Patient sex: M
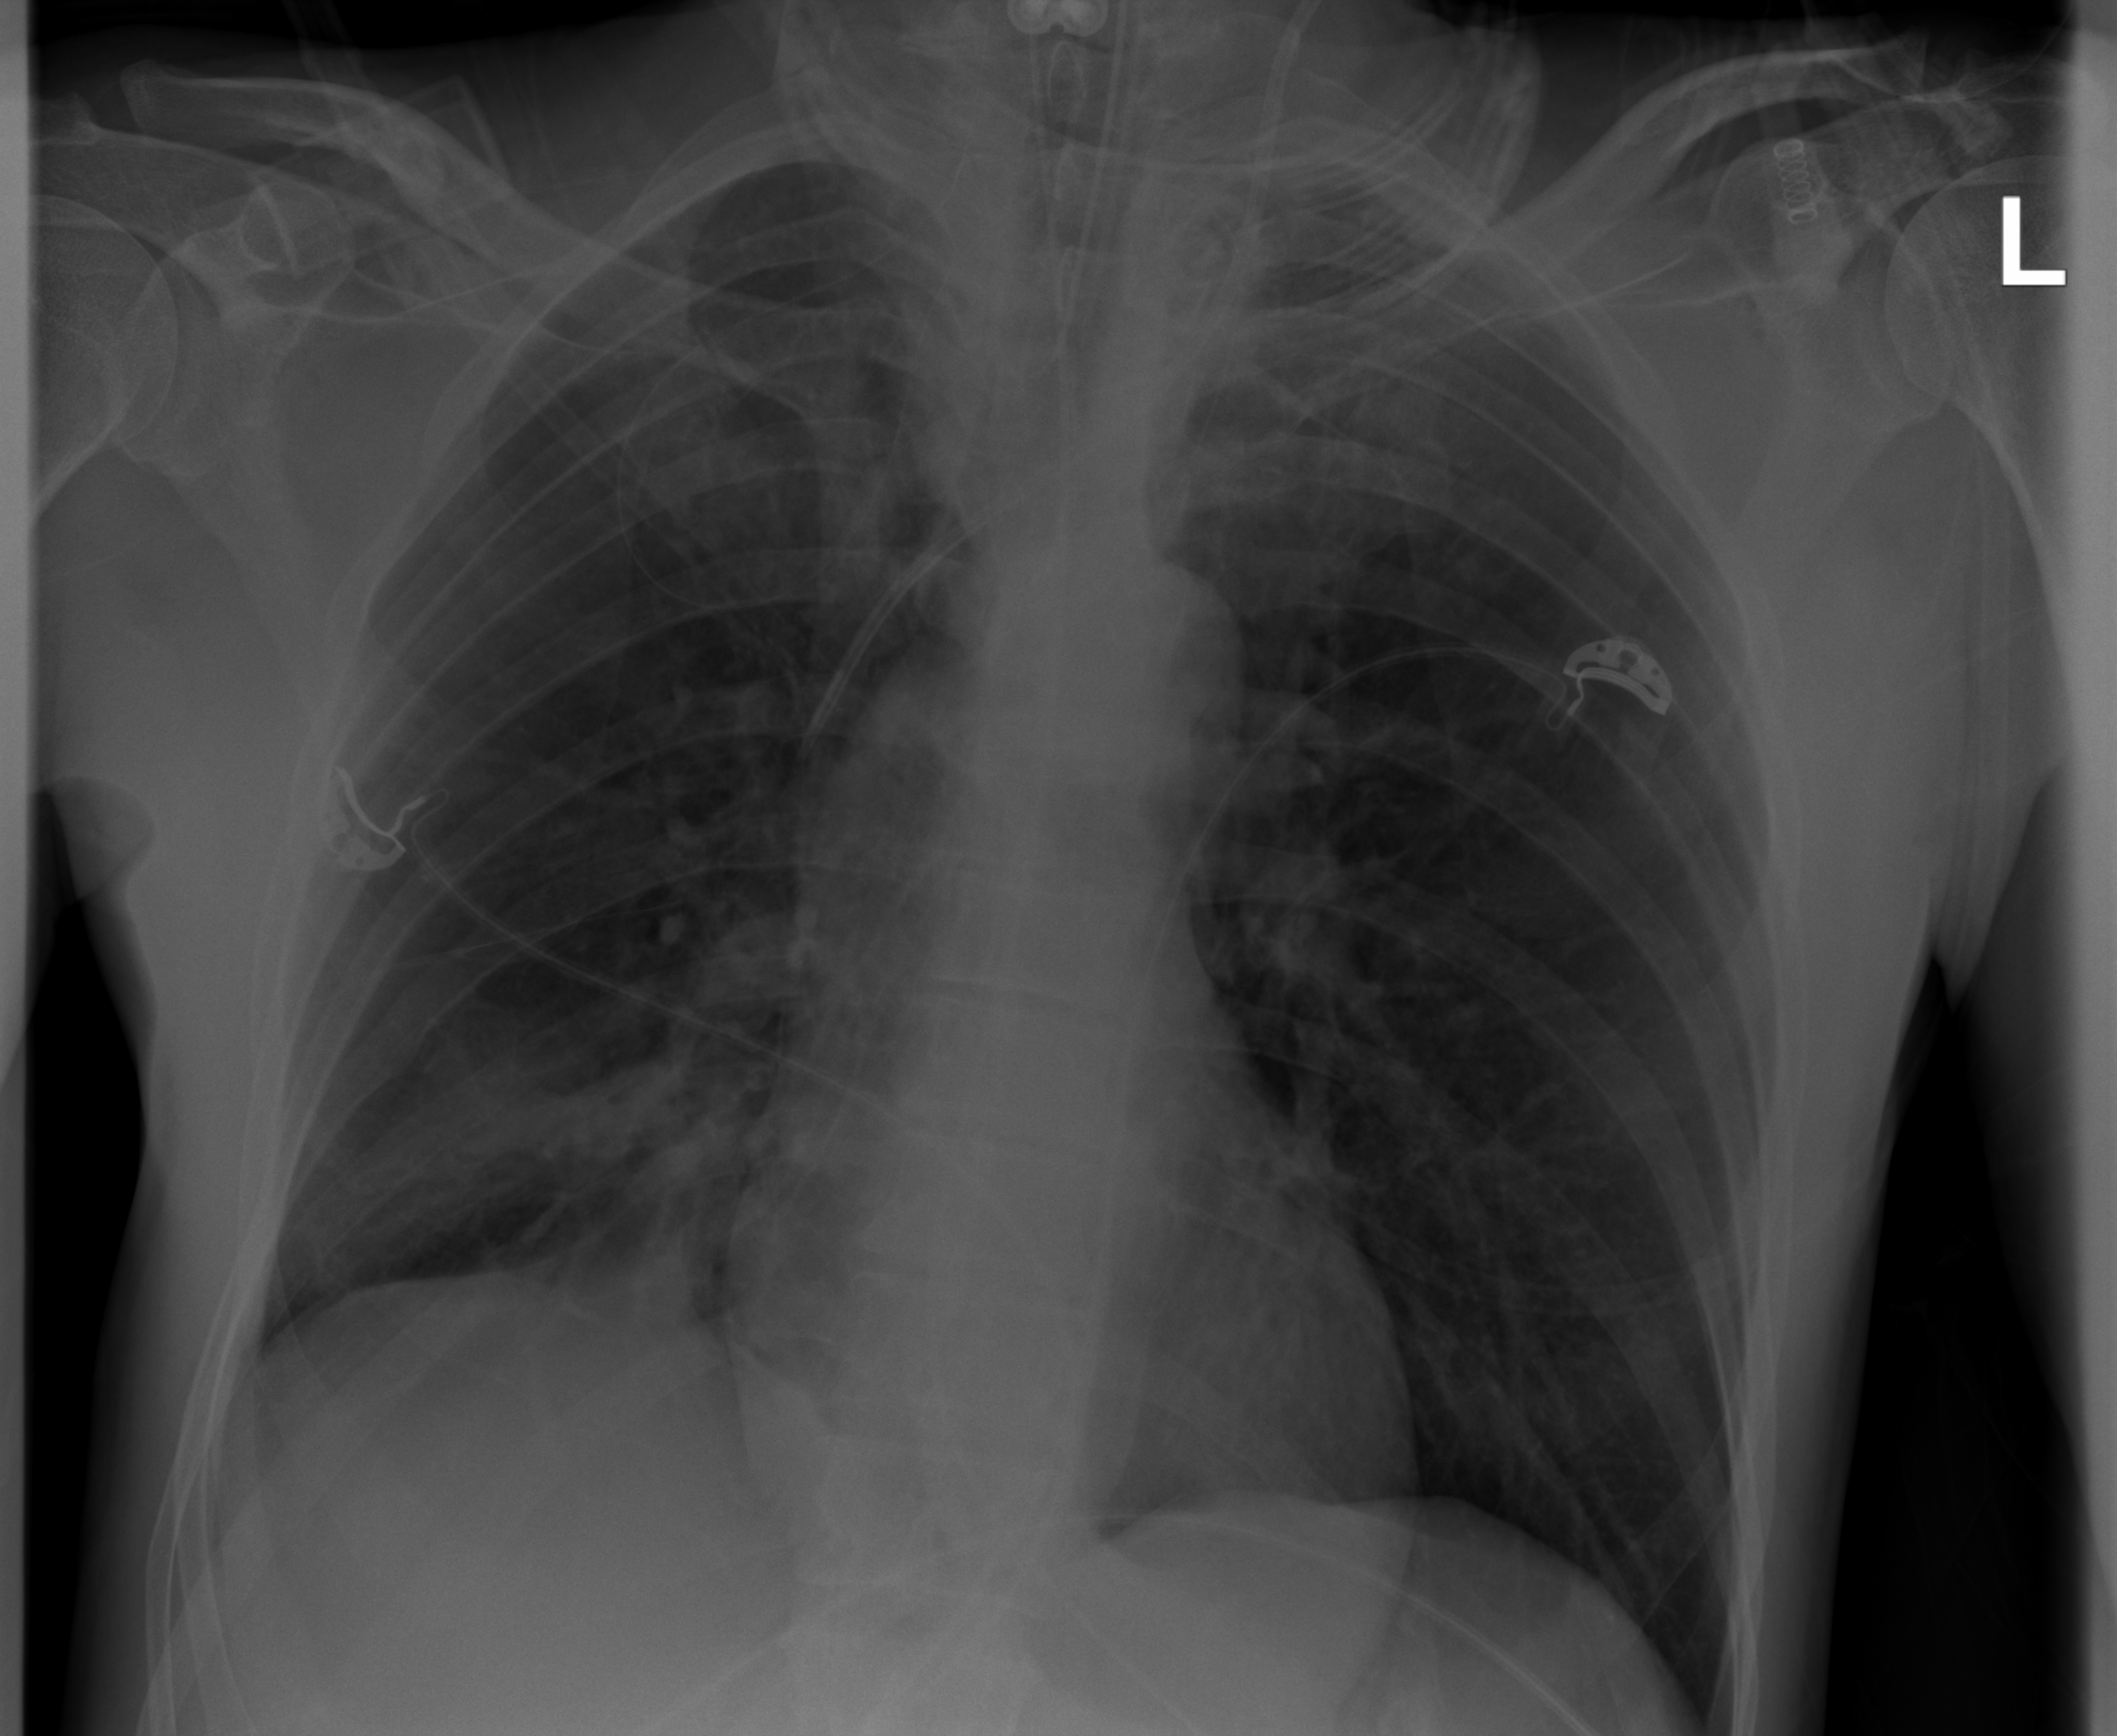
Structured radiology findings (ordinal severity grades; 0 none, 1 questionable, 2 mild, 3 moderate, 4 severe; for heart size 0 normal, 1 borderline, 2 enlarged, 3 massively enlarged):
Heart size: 0
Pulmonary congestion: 0
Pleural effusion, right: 0
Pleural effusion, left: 0
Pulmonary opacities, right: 2
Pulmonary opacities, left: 0
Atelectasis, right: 2
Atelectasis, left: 0